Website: macys
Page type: billing-address
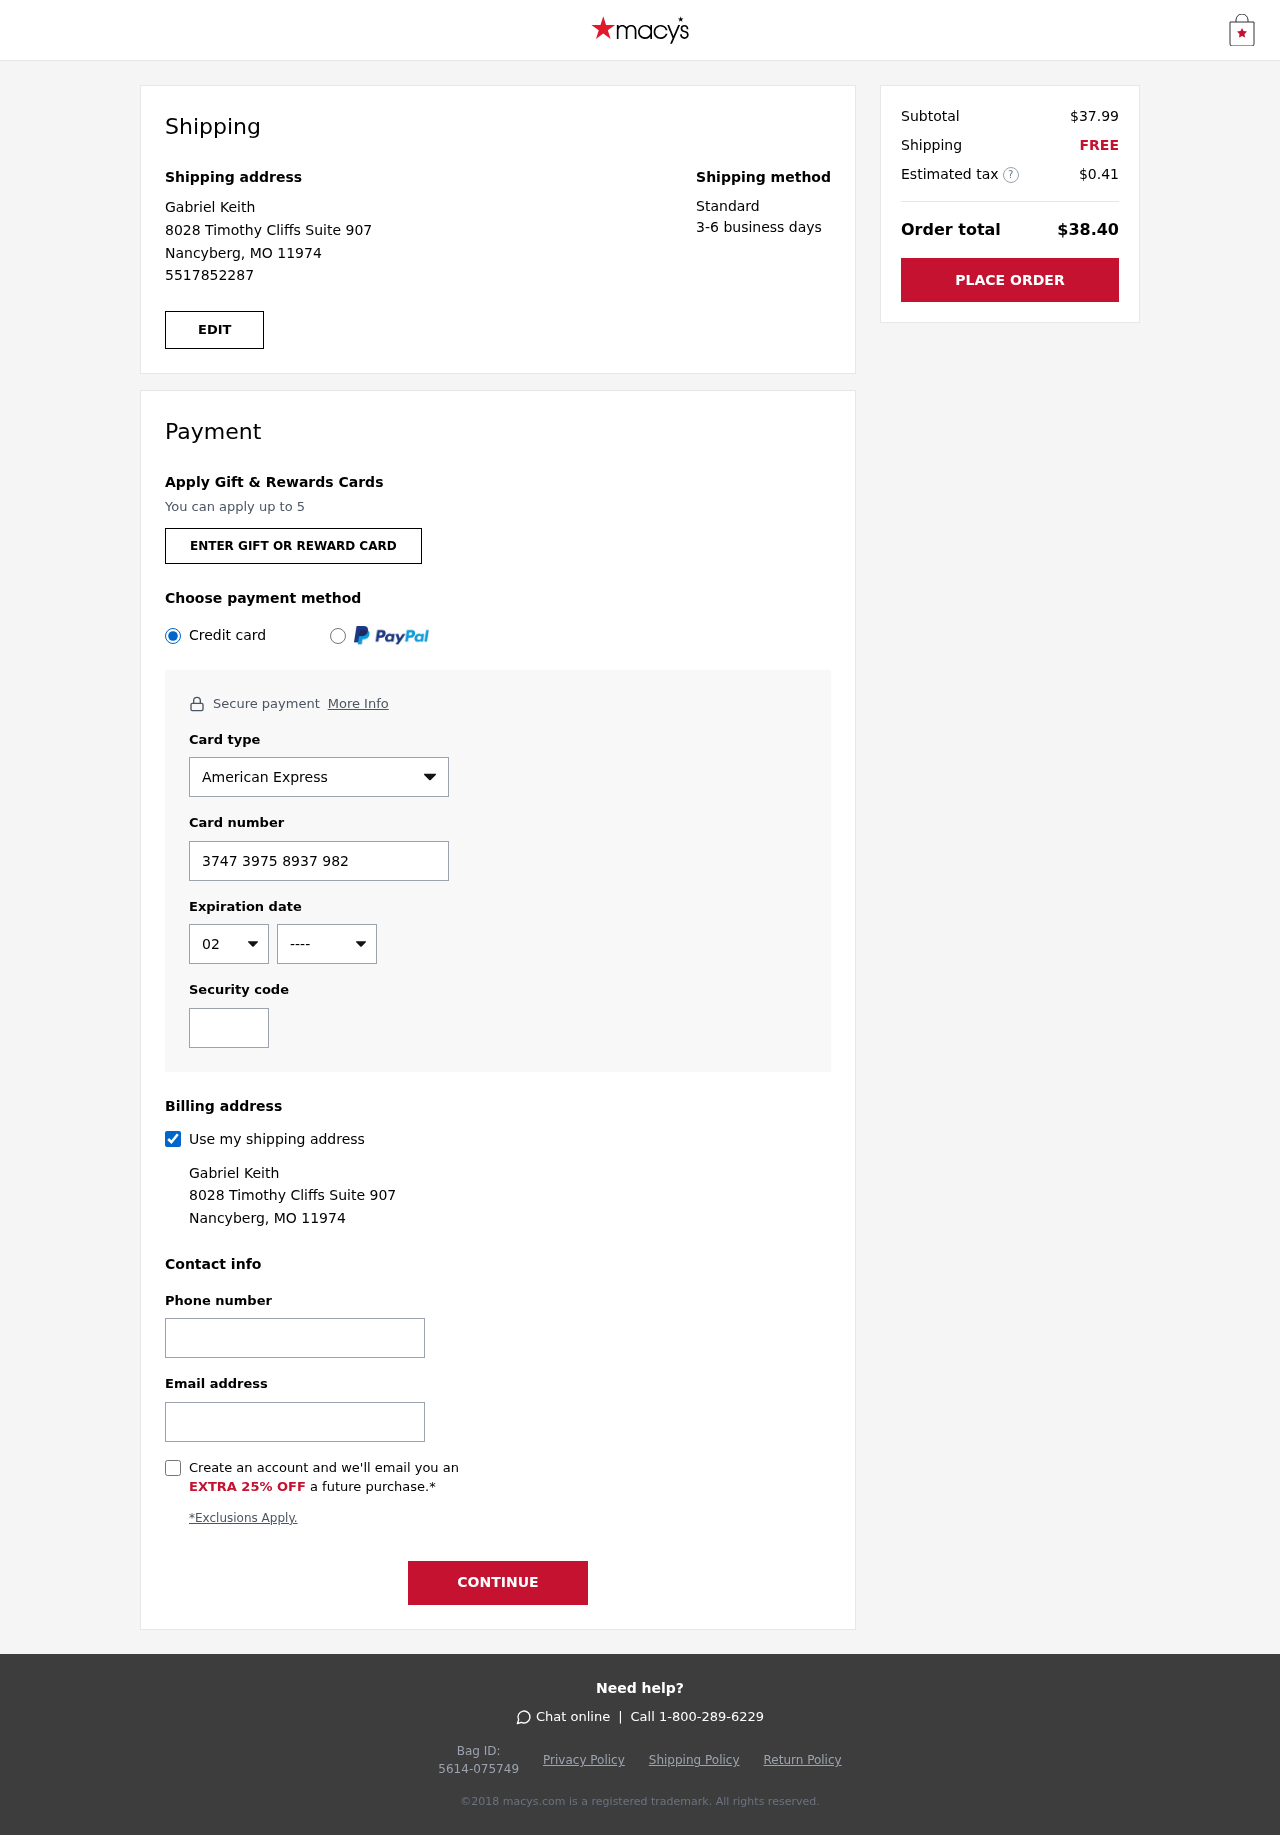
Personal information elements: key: PII_CARD_CVV
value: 9591
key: PII_CARD_EXPIRY_MONTH
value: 02
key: PII_CARD_EXPIRY_YEAR
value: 27
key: PII_CARD_NUMBER
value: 3747 3975 8937 982
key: PII_CARD_TYPE
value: American Express
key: PII_EMAIL
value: gabriel_keith@gmail.com
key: PII_FULLNAME
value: Gabriel Keith
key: PII_PHONE
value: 5517852287
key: PII_STREET
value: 8028 Timothy Cliffs Suite 907
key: PII_CITY_STATE_ZIP
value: Nancyberg, MO 11974
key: PII_FIRSTNAME
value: Gabriel
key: PII_LASTNAME
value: Keith
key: PII_FULLNAME2
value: Gabriel Keith
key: PII_FULLNAME3
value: Gabriel Keith
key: PII_FIRSTNAME2
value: Gabriel
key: PII_FIRSTNAME3
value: Gabriel
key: PII_LASTNAME2
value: Keith
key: PII_LASTNAME3
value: Keith
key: PII_FIRSTNAME_DERIVED
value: Gabriel
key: PII_LASTNAME_DERIVED
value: Keith
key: PII_FULLNAME_DERIVED
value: Gabriel Keith
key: PII_NAME_FULL_DERIVED
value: Gabriel Keith
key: PII_PHONE2
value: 5517852287
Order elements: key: ORDER_SUBTOTAL
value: $37.99
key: ORDER_SHIPPING_COST
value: FREE
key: ORDER_TAX
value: $0.41
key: ORDER_TOTAL
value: $38.40